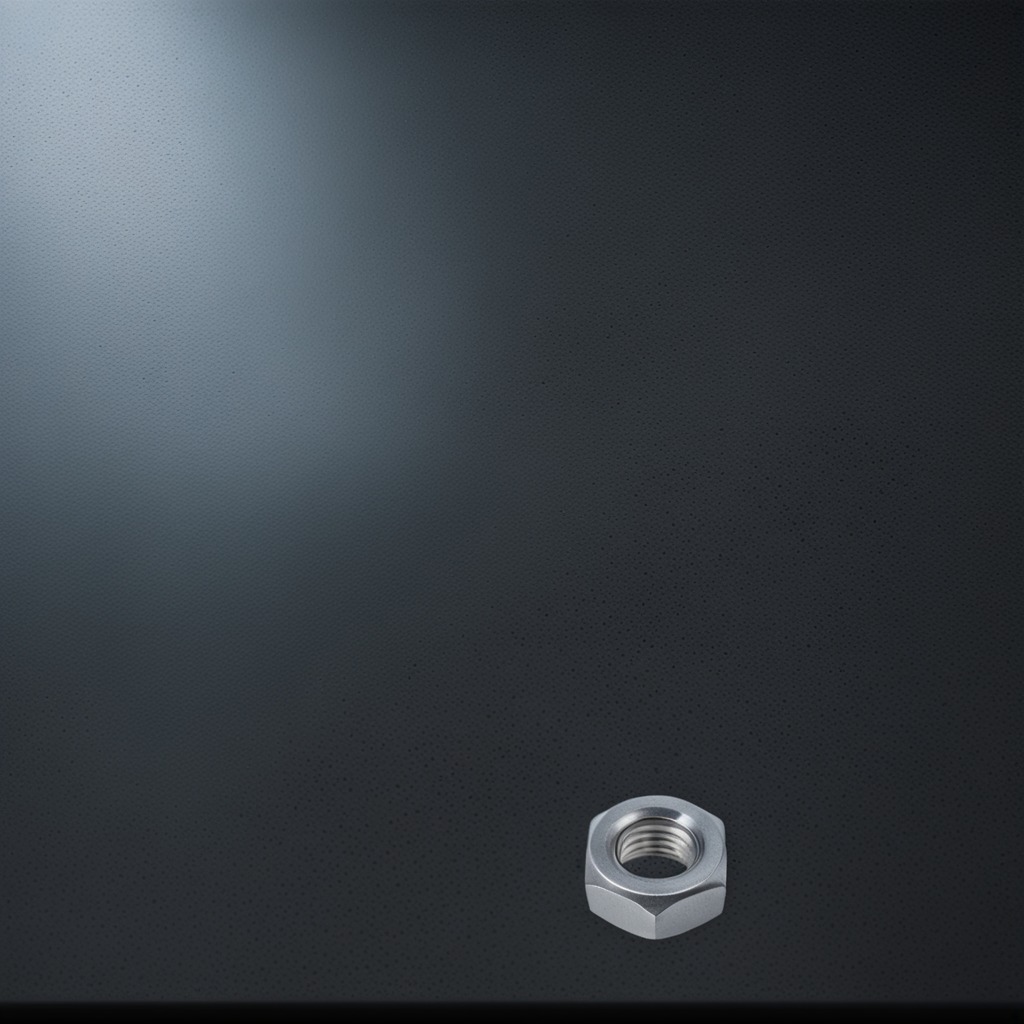
A metal nut is lying on a clean granite table inside a workshop at night.